Interaction volume radius: 5 \u00c5
Interaction volume height: 15 \u00c5
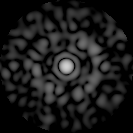
Disorder parameter: 0.8131